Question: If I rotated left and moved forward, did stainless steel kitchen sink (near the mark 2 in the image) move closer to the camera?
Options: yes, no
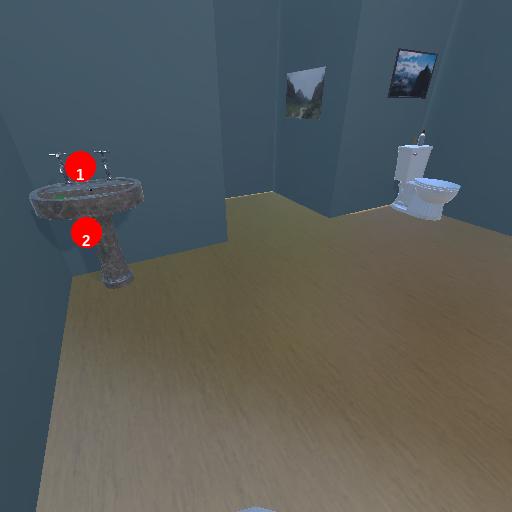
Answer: yes